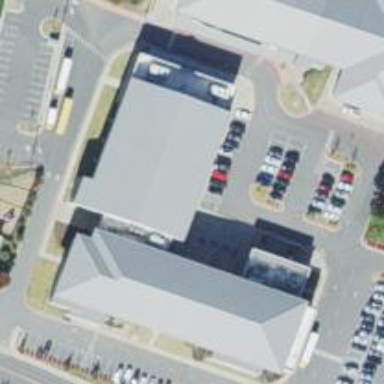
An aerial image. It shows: Parking space.